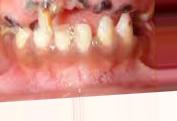
Condition: Caries